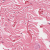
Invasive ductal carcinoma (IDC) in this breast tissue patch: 0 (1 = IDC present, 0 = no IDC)